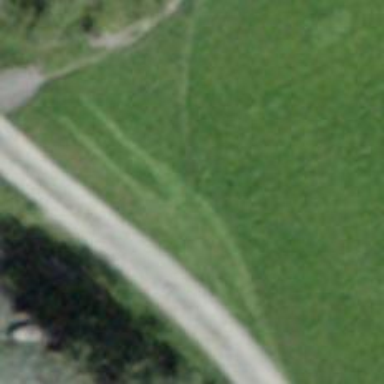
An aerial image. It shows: Gravel path.